Question: What is the main title?
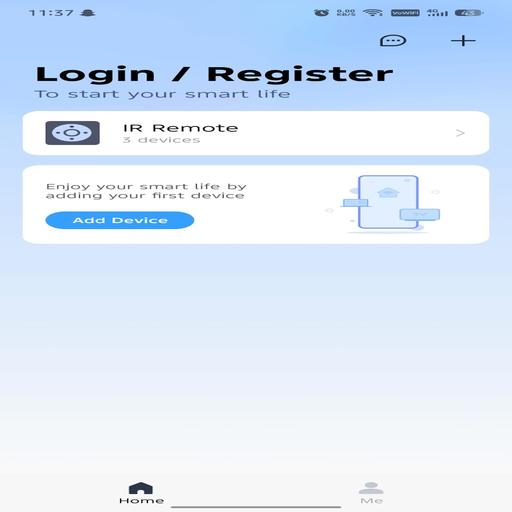
Answer: Login Register